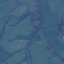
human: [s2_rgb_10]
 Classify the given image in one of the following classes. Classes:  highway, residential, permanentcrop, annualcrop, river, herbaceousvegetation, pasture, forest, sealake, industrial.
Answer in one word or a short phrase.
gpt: Pasture